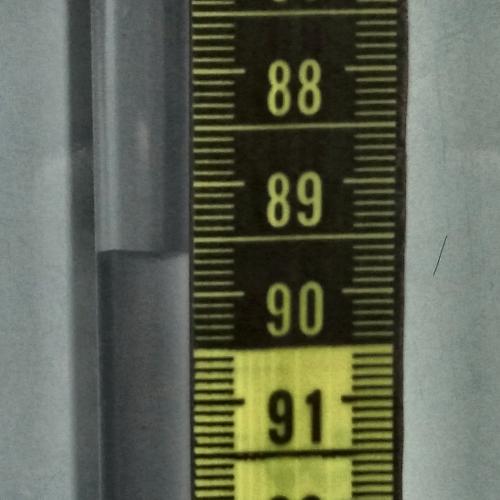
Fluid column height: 89.6 cm